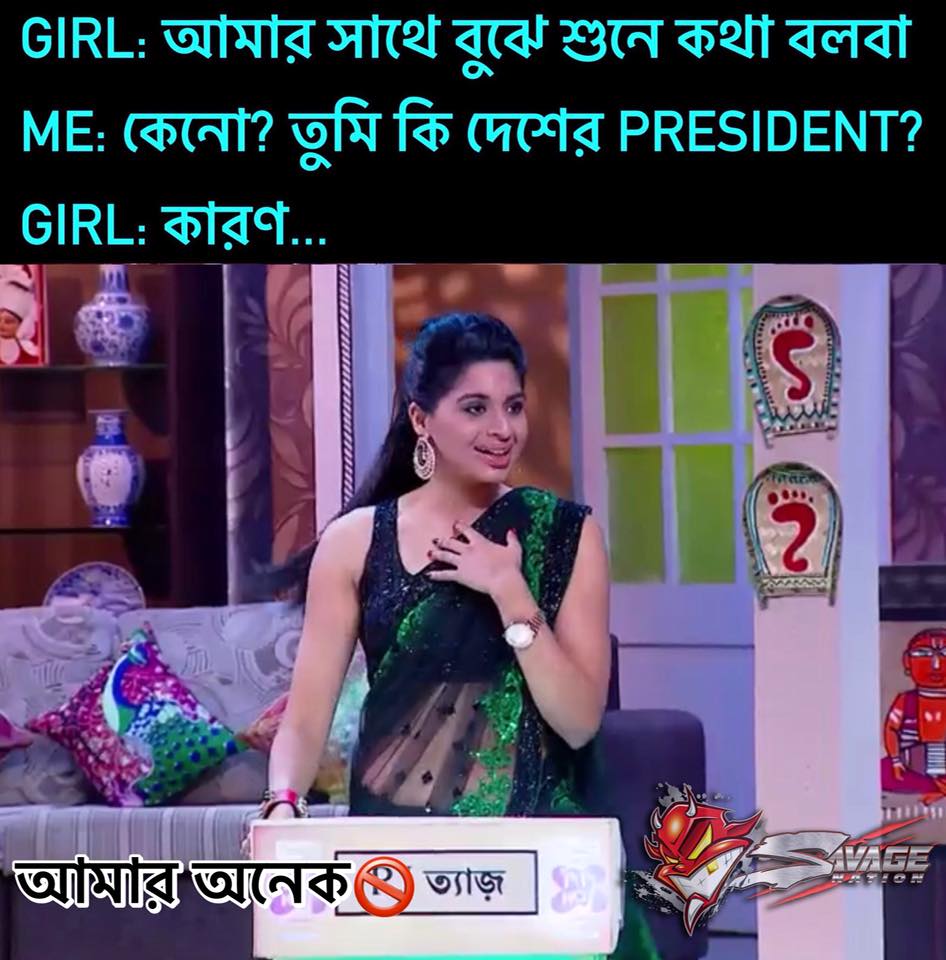
Caption: GIRL :  আমার সাথে বুঝে শুনে কথা বলবা  ME : কেনো ? তুমি কি দেশের PRESIDENT    GIRL:  কারণ...    আমার অনেক ত্যাজ
Label: non-hate